Question: Trying to do some work with text selected in a UIWebView. There are 2 buttons that pop over:
Copy and Define

At a very high level, how can I do the following?
1) Grab the value of the text selected
2) Add another menu item
Thanks
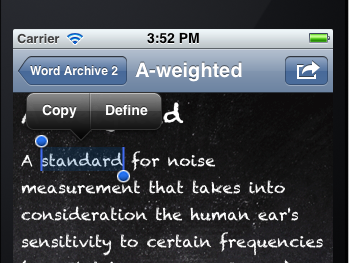
Answer: The <URL>.
As for getting the selected text, I see you're using an editable div in a 'UIWebView', which means you have to respond to editing actions via JavaScript.